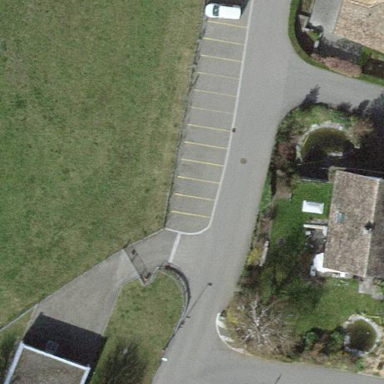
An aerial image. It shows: Street-side parking area.